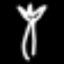
Label: fork